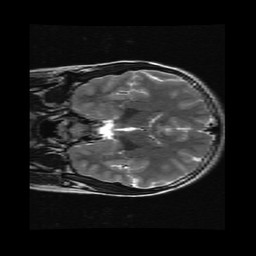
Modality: T2w
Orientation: coronal
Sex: female
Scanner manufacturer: ge
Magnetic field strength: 3 T
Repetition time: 5 s
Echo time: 0.1019 s